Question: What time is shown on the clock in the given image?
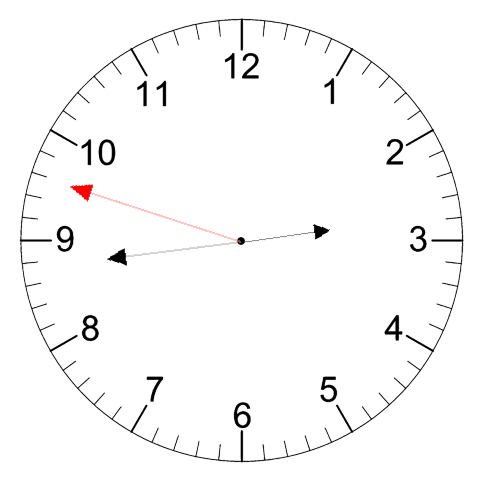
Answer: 02:43:48